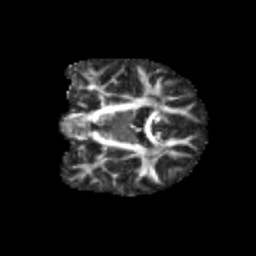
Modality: FA
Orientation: coronal
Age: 9
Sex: male
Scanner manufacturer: siemens
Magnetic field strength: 3 T
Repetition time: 3.8 s
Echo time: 0.07 s